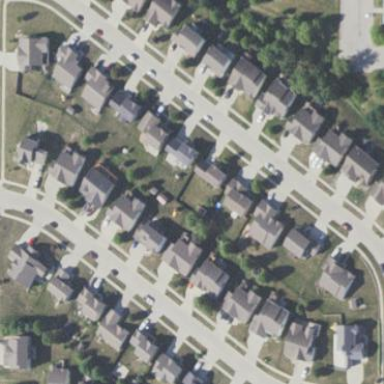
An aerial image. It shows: Sidewalk.